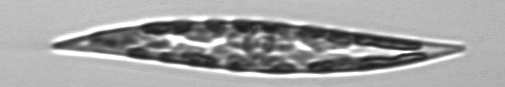
Label: Pleurosigma